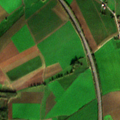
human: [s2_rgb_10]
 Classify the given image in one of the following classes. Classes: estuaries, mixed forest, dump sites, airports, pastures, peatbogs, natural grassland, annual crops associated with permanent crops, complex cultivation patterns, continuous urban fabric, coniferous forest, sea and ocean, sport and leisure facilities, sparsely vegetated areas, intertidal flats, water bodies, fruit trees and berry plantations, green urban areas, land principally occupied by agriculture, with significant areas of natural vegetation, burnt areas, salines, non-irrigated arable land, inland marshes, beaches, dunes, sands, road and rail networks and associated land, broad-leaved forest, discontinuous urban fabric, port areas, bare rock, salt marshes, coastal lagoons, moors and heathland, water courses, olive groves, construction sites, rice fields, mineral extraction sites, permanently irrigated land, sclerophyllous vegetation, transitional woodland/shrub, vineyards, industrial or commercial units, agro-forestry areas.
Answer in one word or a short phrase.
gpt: discontinuous urban fabric, non-irrigated arable land, complex cultivation patterns, land principally occupied by agriculture, with significant areas of natural vegetation